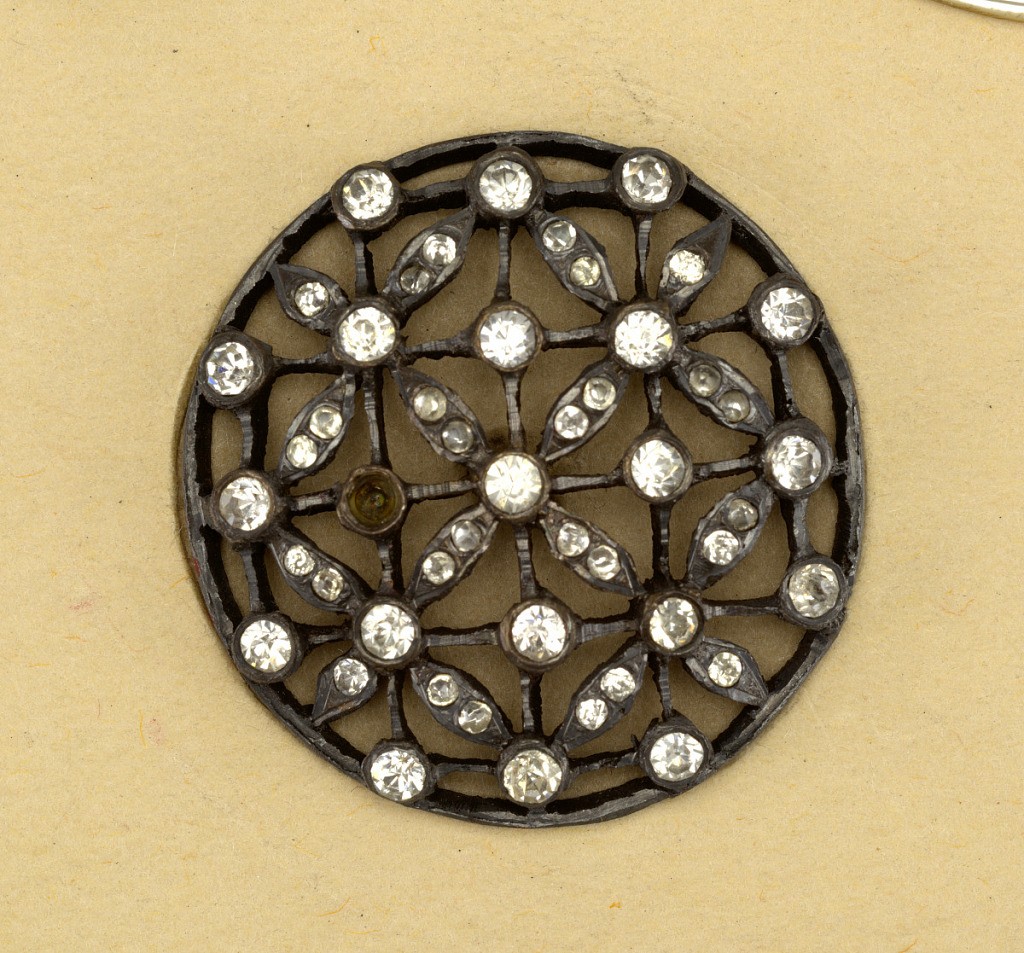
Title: Button
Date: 1900–10
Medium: White metal, rhinestones
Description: On Cooper Union Exhibition card 1